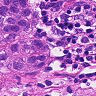
Metastatic tissue present: yes